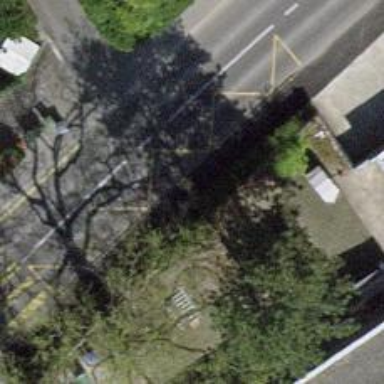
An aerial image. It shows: Sidewalk made of asphalt leading to platform for public transport.